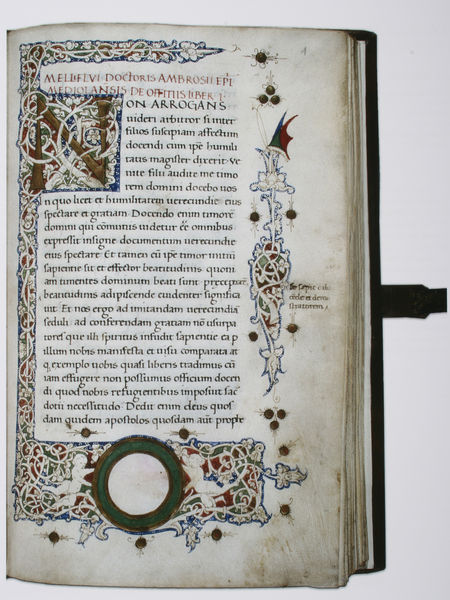
Titel: Traktat von Ambrosius "De officiis minestrorum" (cc. 1r-140v), Über die Pflichten der Priester
Standort: Trient
Institution: Castello del Buonconsiglio
Schlagwörter: blau, weiß, grün, äste, blume, blumen, braun, bunt, geschwungen, schmuck, schwarz, zeichen, zeichnung, blüten, rot, muster, ornament, alt, barock, bibel, rahmen, bild, gold, blatt, girlande, gotik, rokoko, kinder, kreis, rund, engel, ranken, schrift, bilder, papier, abstrakt, vergilbt, linien, rand, figuren, dekoration, detail, inschrift, floral, ornamente, verzierung, ring, foto, fotografie, photographie, punkte, vier, schnalle, buch, kloster, druck, initialen, titel, seite, illustration, text, buchstabe, buchstaben, initiale, medizin, schriftbild, ranke, buchdruck, buchseite, einband, photo, umschlag, flecken, pergament, schnörkel, seiten, voluten, farbfoto, leder, griechisch, mittelalter, blattwerk, romanik, planzen, zeilen, geöffnet, siegel, verschluß, putten, ornamentik, miniatur, putti, abdruck, verzierungen, letter, lettern, handschrift, schliesse, römisch, historisch, miniaturen, latein, lateinisch, quelle, kalligraphie, aufzeichnung, buchmalerei, majuskel, evangelium, illustrationen, codex, kalligrafie, manuskript, minuskel, verzierhung, rabken, illumination, iniziale, buchkunst, ran, rundschmuck, schmutzflecken, lateib, rautenornamentik, n, o, 4, sigle, menuskel, handschrift verziert initiale, schmuckrand, engelschen, initiaale, mauskript, mausskript, schmörkel, initial n